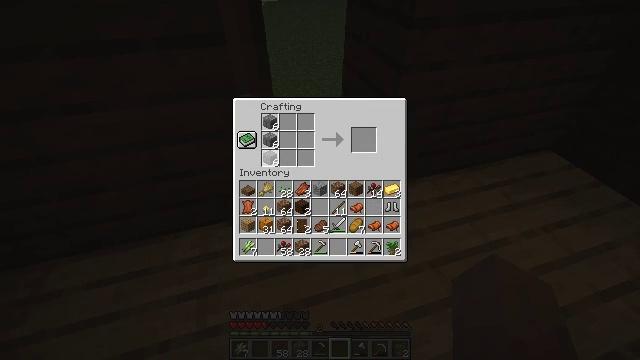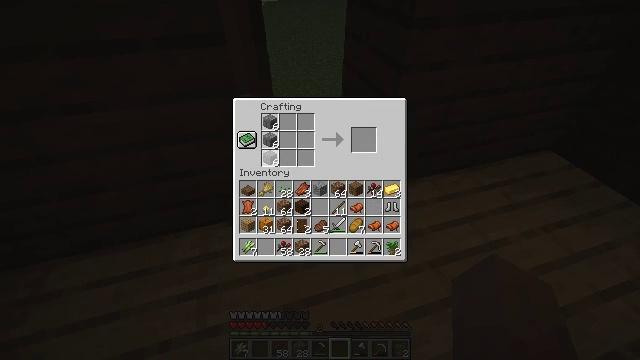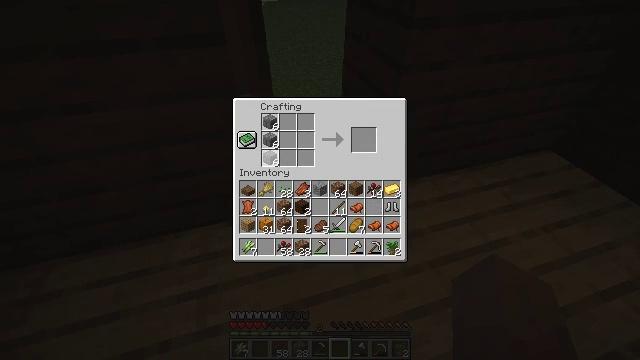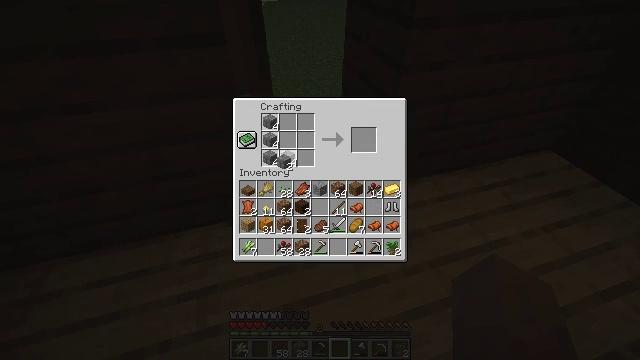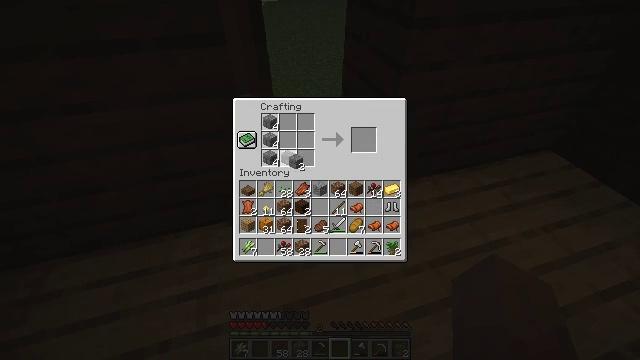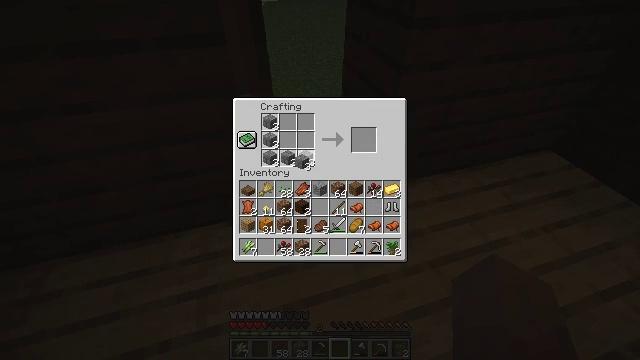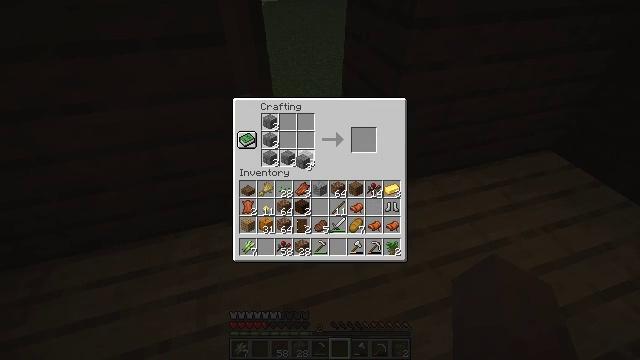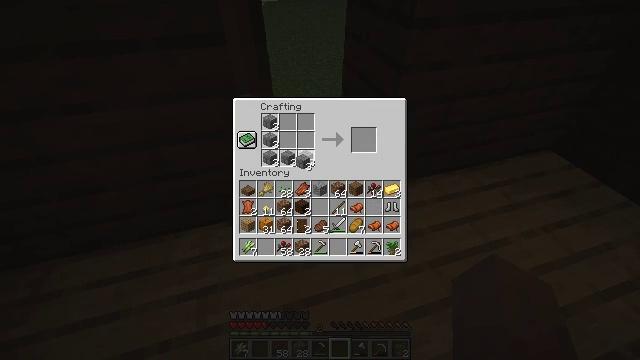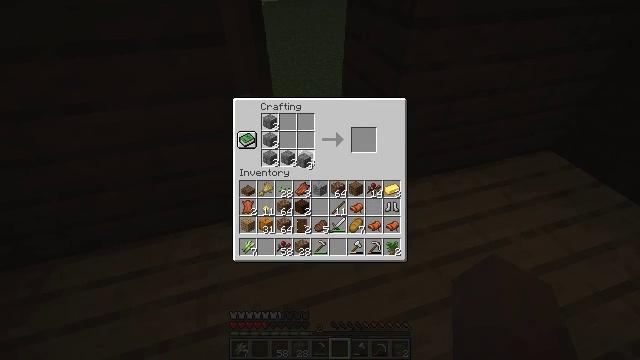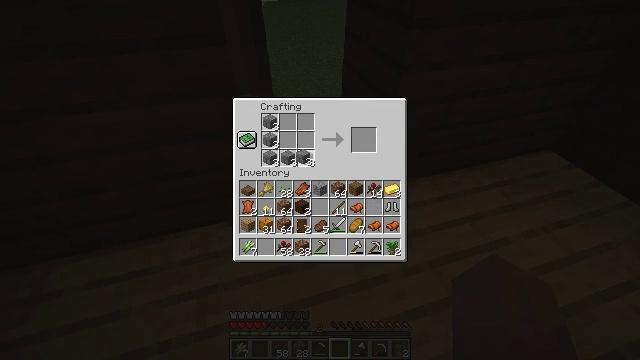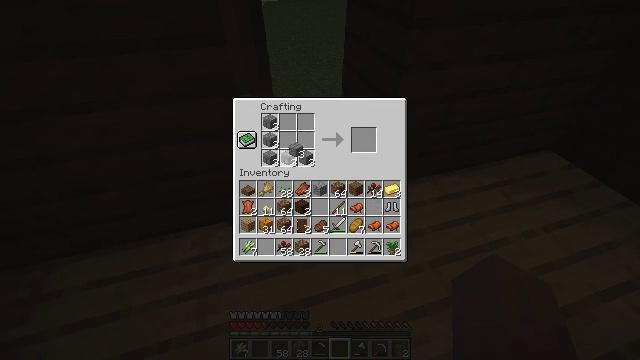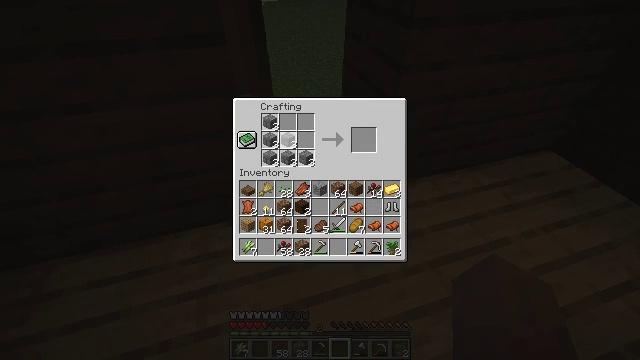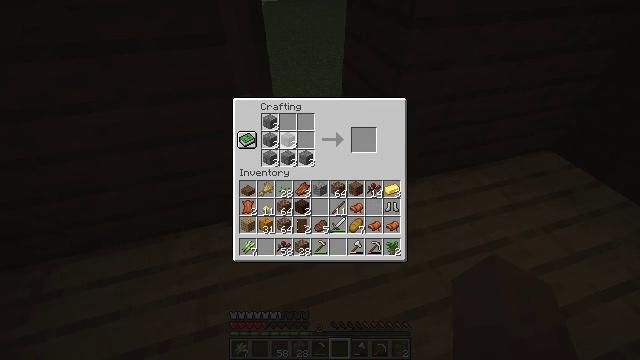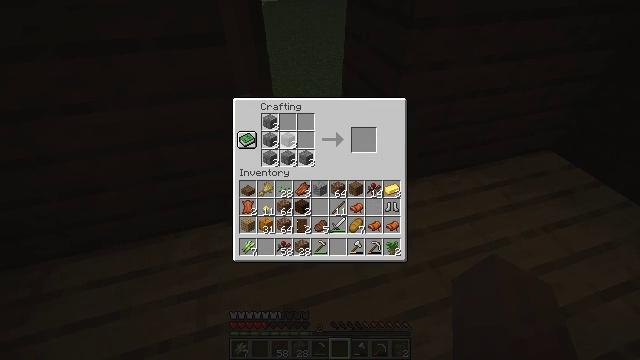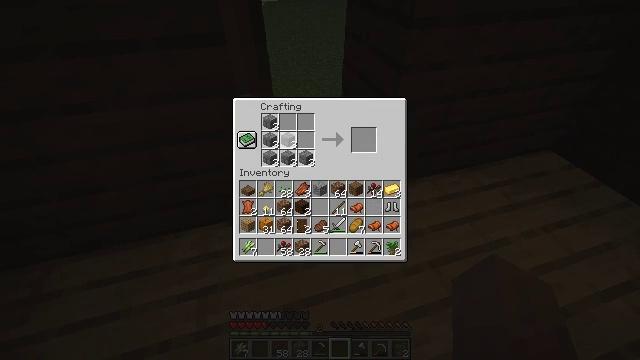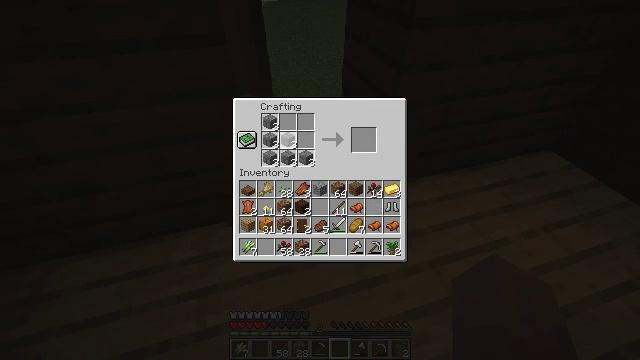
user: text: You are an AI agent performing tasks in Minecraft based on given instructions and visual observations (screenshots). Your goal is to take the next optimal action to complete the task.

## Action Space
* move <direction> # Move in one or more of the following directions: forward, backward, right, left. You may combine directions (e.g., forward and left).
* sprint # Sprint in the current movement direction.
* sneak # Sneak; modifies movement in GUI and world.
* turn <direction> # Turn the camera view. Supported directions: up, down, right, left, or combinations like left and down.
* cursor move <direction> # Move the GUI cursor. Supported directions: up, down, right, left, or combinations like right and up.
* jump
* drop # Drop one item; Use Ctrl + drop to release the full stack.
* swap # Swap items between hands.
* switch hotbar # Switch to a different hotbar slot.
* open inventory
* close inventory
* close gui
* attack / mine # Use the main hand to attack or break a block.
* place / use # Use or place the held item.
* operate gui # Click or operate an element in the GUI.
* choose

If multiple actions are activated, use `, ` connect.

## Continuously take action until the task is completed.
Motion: motion action
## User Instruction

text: Use the crafting table to craft stone brick stairs.
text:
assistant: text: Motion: operate gui
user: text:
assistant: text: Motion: operate gui
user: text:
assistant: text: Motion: cursor move right, operate gui
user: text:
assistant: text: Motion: cursor move right, operate gui
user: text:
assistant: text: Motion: operate gui
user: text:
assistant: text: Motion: operate gui
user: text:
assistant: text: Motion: operate gui
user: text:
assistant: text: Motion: operate gui
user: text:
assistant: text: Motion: operate gui
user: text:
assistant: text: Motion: cursor move up, operate gui
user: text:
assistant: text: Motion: operate gui
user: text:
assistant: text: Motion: operate gui
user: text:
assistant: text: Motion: operate gui
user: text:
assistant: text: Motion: operate gui
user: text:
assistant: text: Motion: operate gui
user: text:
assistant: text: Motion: operate gui
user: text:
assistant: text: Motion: operate gui
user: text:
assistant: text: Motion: operate gui
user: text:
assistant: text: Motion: operate gui
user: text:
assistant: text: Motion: no_op
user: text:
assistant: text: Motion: cursor move right
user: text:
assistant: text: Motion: cursor move right and down
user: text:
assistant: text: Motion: cursor move right and down
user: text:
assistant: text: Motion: no_op
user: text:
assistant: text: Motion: no_op
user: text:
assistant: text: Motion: no_op
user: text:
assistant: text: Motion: no_op
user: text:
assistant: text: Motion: no_op
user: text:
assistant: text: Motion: no_op
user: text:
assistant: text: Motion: sneak